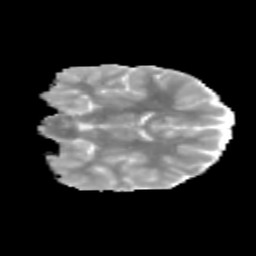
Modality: MD
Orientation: coronal
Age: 9
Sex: male
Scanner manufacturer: siemens
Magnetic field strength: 3 T
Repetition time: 3.8 s
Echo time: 0.07 s